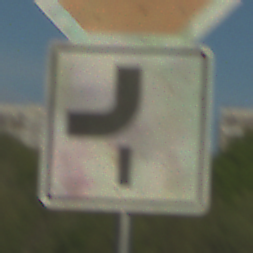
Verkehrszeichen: VerlaufVorfahrtsstrasse7
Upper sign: Stop
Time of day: MorningAfternoon
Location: Outdoor (Suburban)
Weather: PartlyCloudy
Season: NotSpecified
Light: Natural